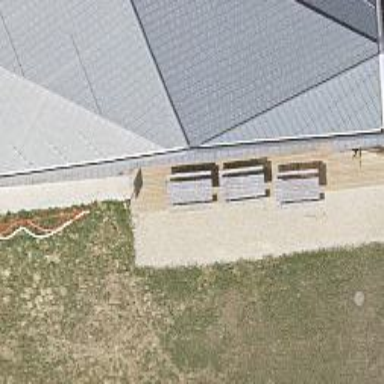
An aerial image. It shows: Picnic table located in leisure land area.